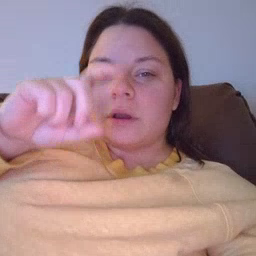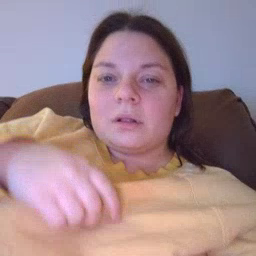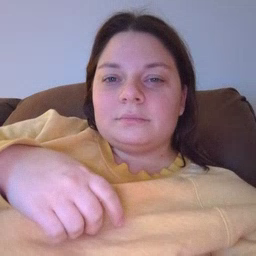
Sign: doll